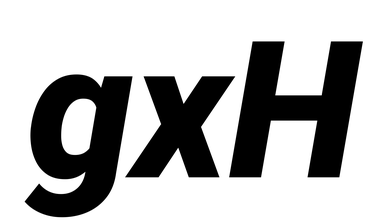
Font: Roboto-Italic_Black_Italic